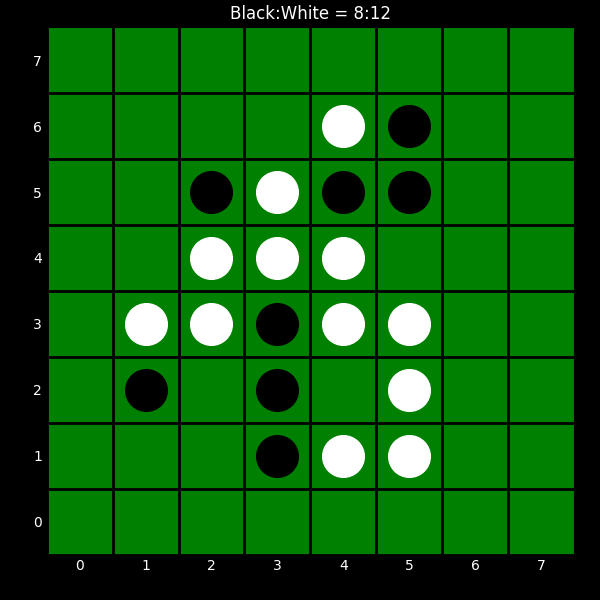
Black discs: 8
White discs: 12